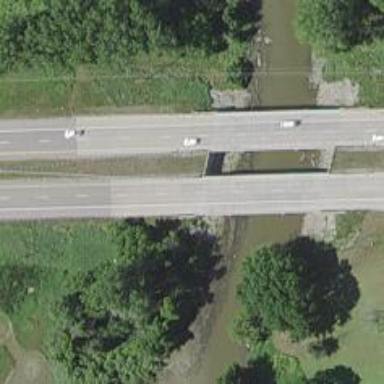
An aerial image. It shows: Bridge over trunk highway with expressway.